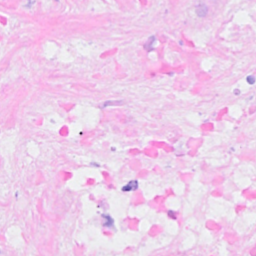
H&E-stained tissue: Breast